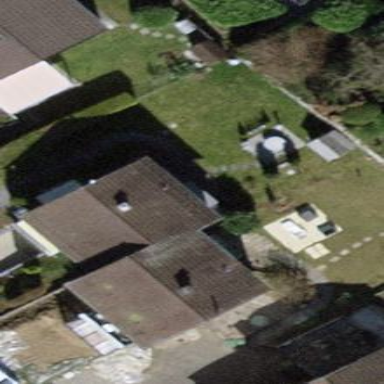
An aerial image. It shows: House with pitched roof.